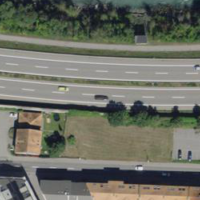
EUNIS habitat code: 57
Species observed at this site:
Pieris rapae
Polyommatus icarus